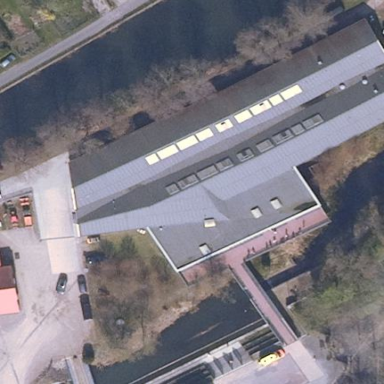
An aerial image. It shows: Public building used as community center.